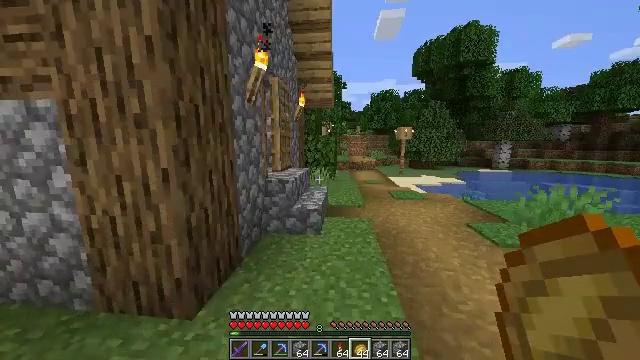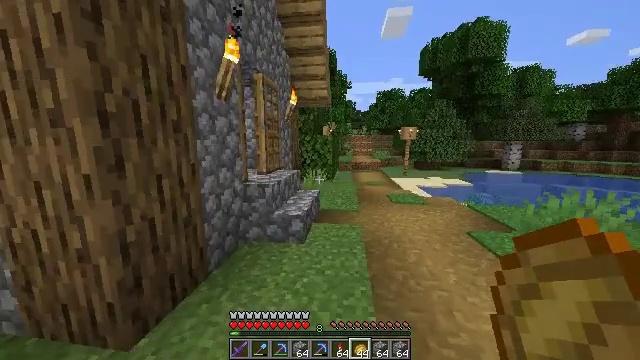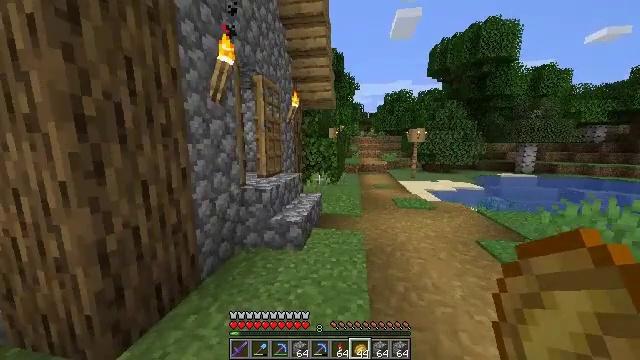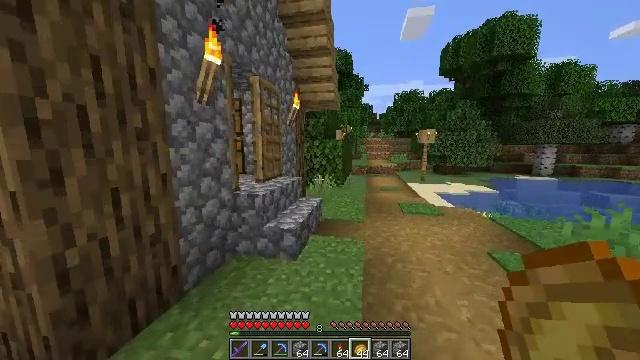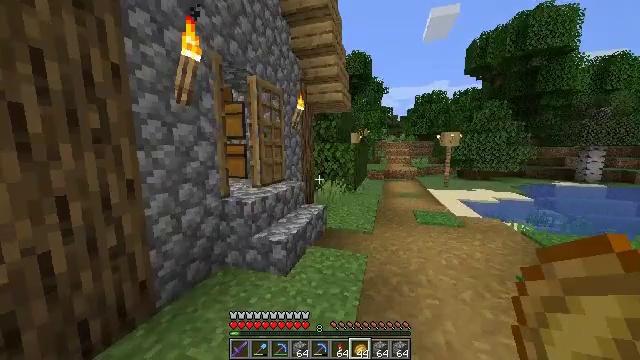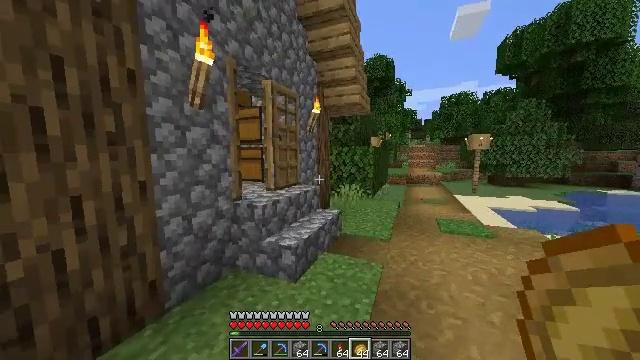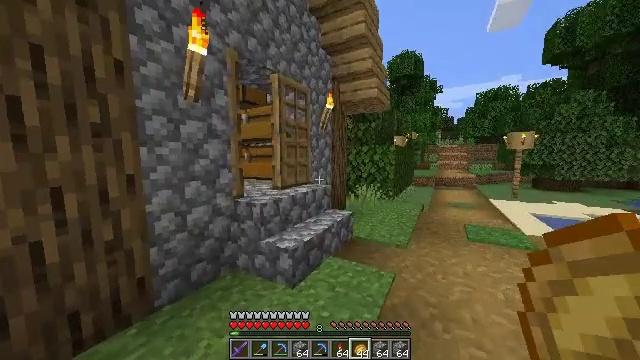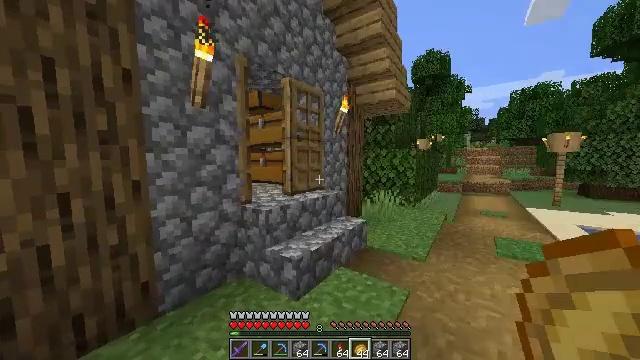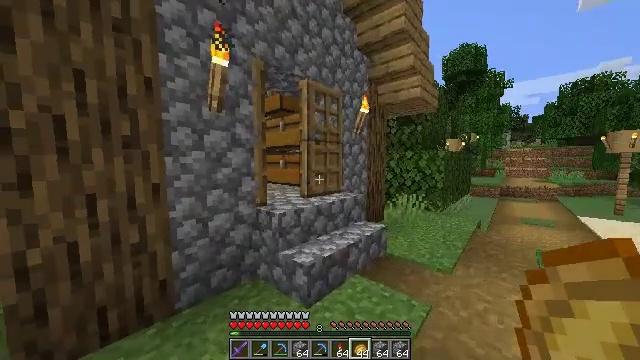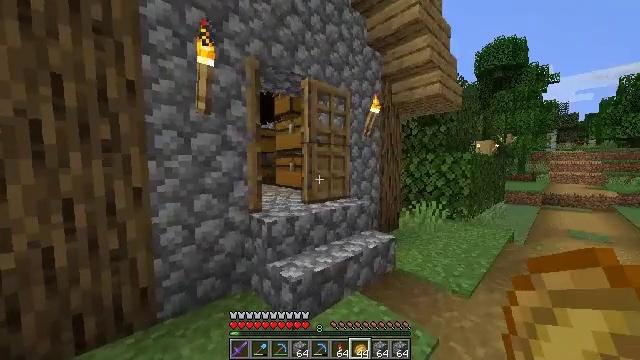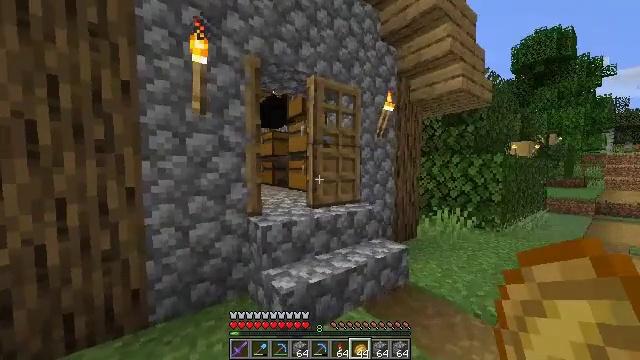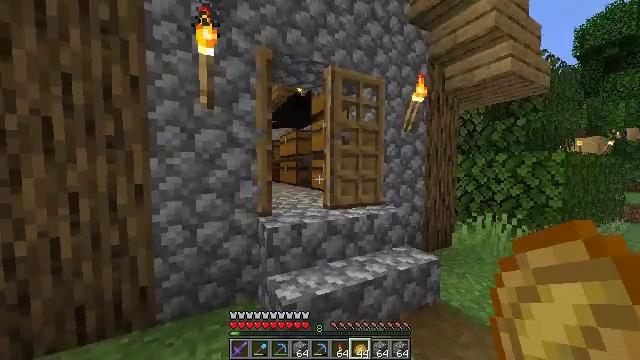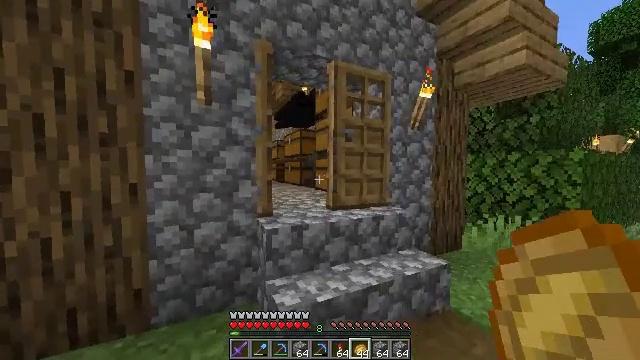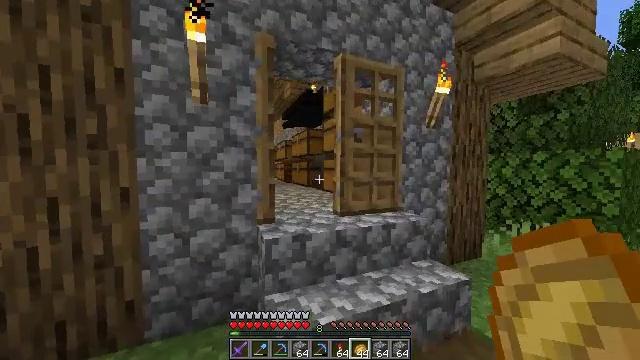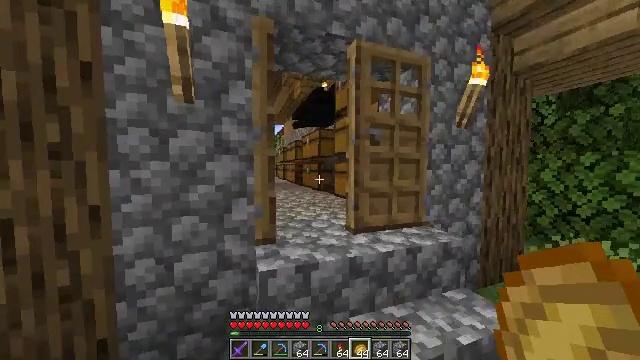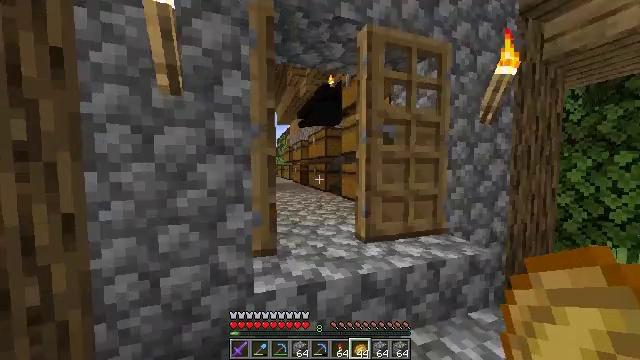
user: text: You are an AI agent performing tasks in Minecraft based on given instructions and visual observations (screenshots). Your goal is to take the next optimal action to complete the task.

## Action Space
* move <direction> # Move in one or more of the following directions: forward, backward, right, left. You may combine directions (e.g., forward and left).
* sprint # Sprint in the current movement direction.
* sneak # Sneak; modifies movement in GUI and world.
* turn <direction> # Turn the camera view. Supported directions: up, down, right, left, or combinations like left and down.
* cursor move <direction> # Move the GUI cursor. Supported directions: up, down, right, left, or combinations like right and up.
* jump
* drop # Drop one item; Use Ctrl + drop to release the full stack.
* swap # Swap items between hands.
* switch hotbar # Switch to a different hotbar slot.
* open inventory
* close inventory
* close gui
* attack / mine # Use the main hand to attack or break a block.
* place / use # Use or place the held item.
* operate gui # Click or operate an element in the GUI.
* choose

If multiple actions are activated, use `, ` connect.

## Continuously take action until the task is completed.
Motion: motion action
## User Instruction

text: Use a pickaxe to gather the ender chest.
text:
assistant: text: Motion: move forward and move right, turn left
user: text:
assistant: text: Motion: move forward and move right, turn left
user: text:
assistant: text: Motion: move forward and move right, turn left
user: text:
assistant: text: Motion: move forward and move right, turn left
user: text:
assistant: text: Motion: move forward and move right, turn left and up
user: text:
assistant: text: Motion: move forward and move right, turn left
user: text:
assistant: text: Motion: move forward and move right, turn left and up
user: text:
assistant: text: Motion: move forward and move right, turn left
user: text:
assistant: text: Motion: move forward and move right, turn left
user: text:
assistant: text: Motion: move forward and move right, turn left
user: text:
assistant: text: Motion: move forward, turn left
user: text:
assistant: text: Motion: move forward, turn left
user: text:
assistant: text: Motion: move forward, turn left
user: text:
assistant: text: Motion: move forward, turn left
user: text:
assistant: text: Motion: move forward, turn left
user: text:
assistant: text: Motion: move forward, turn left
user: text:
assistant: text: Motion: move forward, turn left
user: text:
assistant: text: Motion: move forward, turn left
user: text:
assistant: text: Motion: move forward, turn left
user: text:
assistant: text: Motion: move forward, turn left
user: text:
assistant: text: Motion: move forward
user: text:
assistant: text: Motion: move forward
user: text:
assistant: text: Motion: move forward
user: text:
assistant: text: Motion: move forward
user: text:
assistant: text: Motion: move forward
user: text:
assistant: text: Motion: move forward, turn left and down
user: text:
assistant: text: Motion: move forward, turn left
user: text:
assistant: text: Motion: move forward, turn left
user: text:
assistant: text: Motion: move forward and move right
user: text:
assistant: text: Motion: move forward and move right, turn left